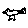
Label: bird